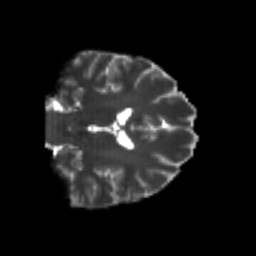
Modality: T2w
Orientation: coronal
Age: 20
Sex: male
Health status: healthy
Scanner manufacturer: philips
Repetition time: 7.391 s
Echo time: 0.08599 s